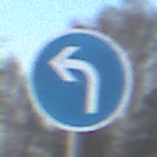
Verkehrszeichen: VorgeschriebeneFahrtrichtungLinks
Umgebung: Outdoor, Suburban
Tageszeit: SunriseSunset
Wetter: PartlyCloudy
Licht: Natural
Jahreszeit: Winter
Kontrast: MediumContrast